Aerial crown-view tile of a tropical tree (Barro Colorado Island, Panama), acquired 20241216:
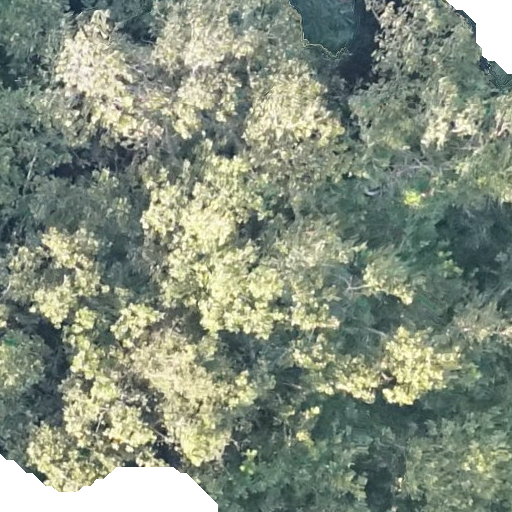
Species: Anacardium excelsum
GBIF accepted scientific name: Anacardium excelsum
Crown area: 591.276 m²